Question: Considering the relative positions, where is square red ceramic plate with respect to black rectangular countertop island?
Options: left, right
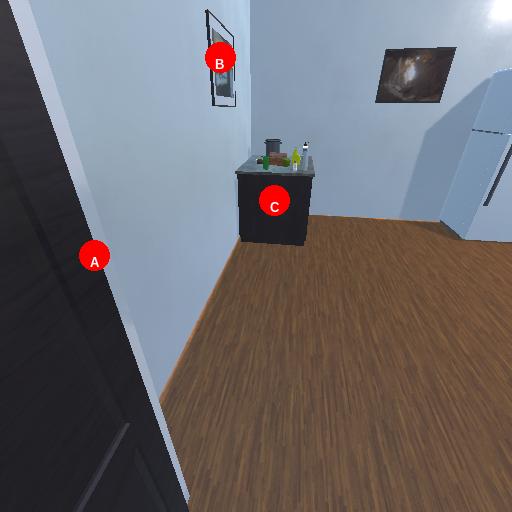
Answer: left